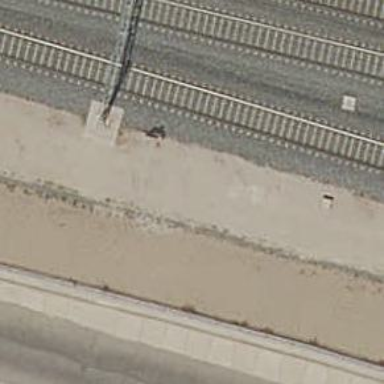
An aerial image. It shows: Railway with electrified contact lines.